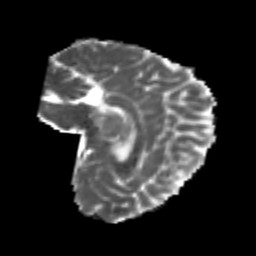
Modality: MD
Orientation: sagittal
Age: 22
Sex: female
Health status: healthy
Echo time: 0.074 s